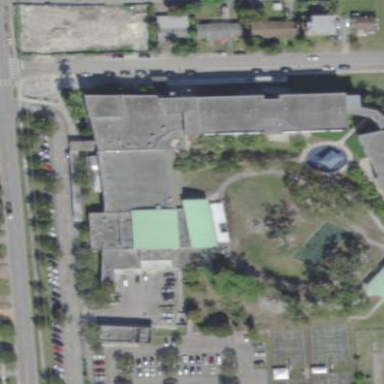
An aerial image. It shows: School building.